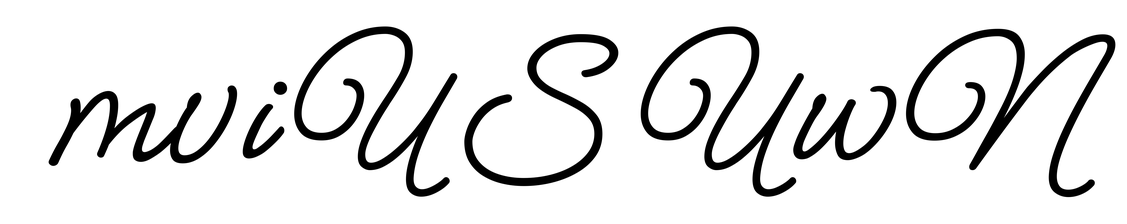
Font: MeowScript-Regular